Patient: sex M, age 69
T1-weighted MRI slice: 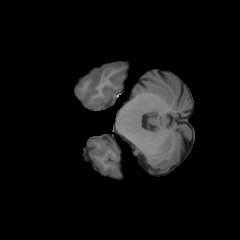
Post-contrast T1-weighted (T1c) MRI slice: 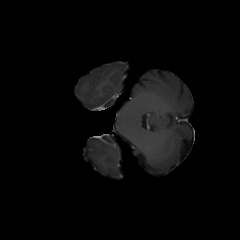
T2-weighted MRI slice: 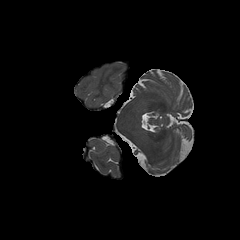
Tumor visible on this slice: no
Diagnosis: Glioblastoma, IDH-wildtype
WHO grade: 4